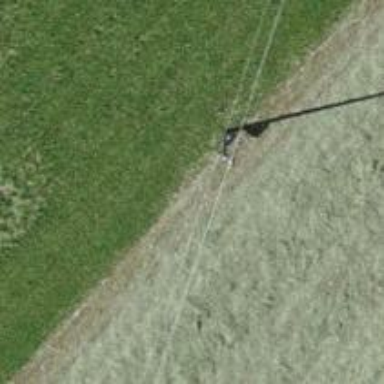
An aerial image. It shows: Power pole.